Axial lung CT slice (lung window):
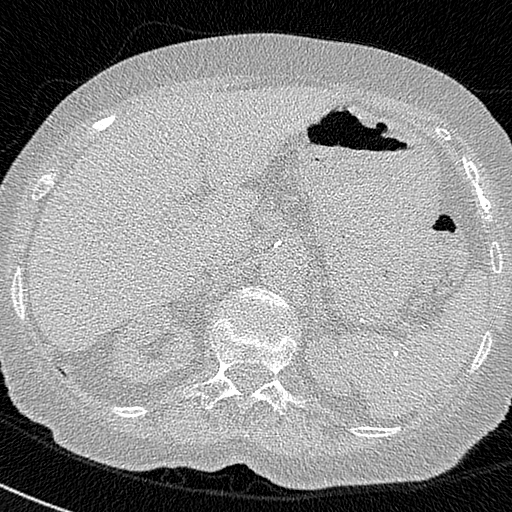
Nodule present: no